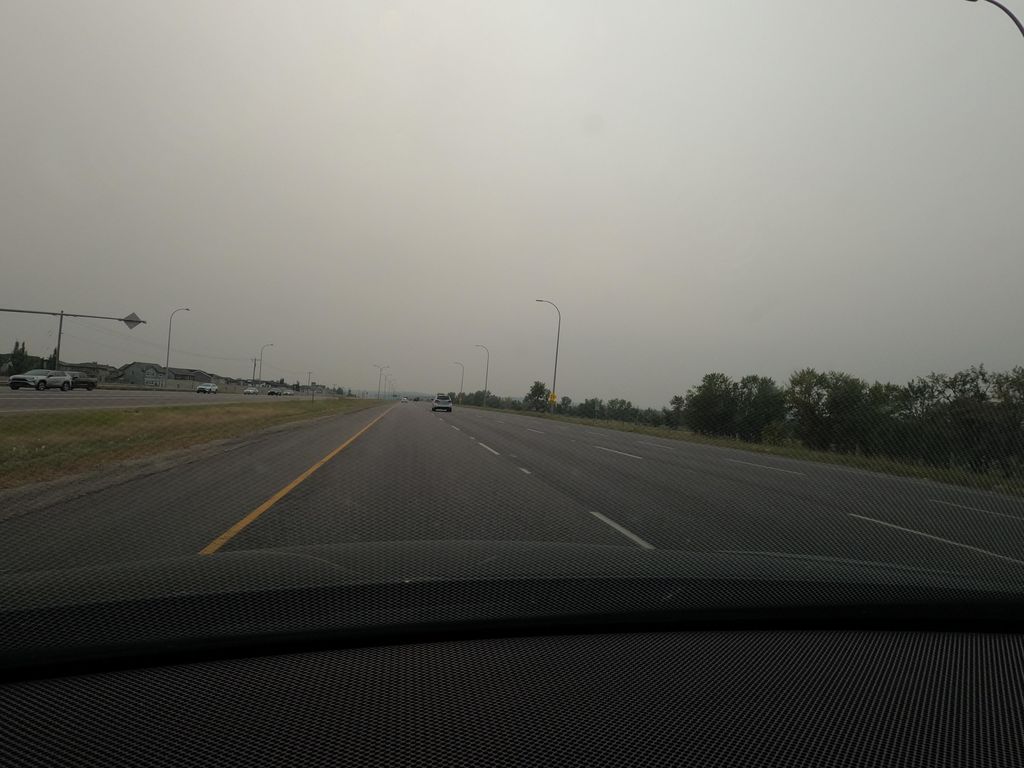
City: calgary